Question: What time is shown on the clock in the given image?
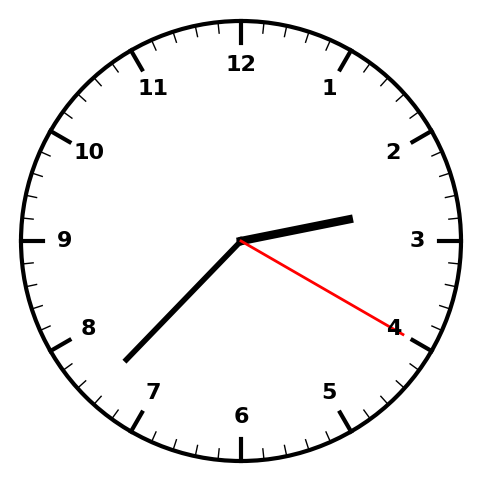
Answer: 02:37:20